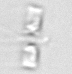
Label: Chaetoceros